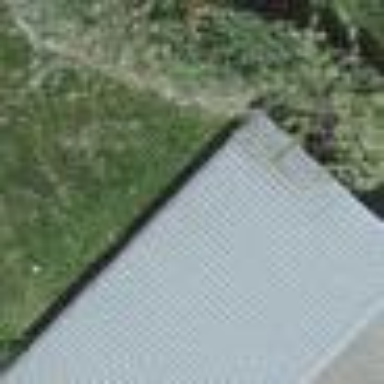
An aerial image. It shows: View of roof of building.